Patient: sex F, age 62
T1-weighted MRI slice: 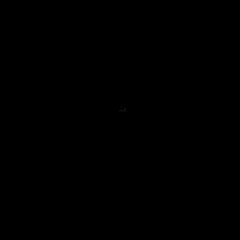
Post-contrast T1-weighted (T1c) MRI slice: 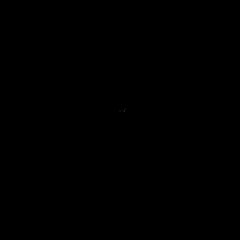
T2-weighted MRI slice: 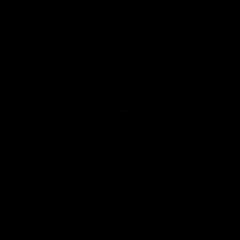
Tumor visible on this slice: no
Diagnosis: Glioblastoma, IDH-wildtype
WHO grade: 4